Field crop: tomato
Growth stage: 1
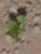
Species: solanum